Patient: sex M, age 45
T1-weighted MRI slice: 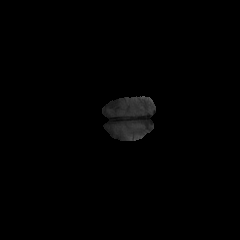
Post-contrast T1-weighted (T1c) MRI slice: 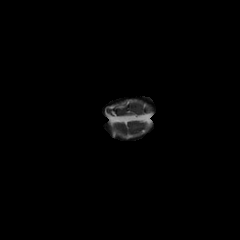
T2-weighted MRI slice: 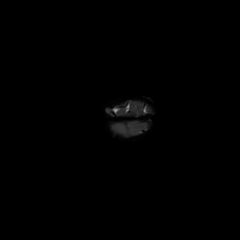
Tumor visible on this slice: no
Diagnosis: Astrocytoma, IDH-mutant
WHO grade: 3